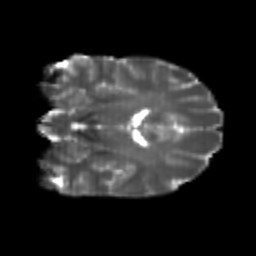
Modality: T2w
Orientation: coronal
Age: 22
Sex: female
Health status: healthy
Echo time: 0.074 s